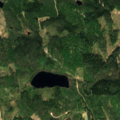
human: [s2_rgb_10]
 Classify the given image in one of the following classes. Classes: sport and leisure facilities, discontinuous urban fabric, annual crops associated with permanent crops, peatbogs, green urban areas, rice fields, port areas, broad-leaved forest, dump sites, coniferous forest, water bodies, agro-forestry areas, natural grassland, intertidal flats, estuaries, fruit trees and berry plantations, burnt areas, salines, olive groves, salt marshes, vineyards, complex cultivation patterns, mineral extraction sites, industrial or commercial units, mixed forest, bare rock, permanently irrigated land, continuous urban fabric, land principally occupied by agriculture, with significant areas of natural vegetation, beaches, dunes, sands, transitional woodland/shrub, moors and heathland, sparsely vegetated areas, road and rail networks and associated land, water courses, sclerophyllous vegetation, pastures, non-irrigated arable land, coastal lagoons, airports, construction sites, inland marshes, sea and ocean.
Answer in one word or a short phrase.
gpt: coniferous forest, mixed forest, transitional woodland/shrub